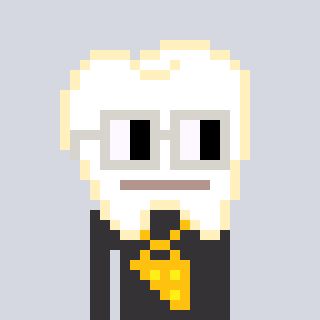
a pixel art character with square light gray glasses, a tooth-shaped head and a grayscale-colored body on a cool background